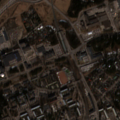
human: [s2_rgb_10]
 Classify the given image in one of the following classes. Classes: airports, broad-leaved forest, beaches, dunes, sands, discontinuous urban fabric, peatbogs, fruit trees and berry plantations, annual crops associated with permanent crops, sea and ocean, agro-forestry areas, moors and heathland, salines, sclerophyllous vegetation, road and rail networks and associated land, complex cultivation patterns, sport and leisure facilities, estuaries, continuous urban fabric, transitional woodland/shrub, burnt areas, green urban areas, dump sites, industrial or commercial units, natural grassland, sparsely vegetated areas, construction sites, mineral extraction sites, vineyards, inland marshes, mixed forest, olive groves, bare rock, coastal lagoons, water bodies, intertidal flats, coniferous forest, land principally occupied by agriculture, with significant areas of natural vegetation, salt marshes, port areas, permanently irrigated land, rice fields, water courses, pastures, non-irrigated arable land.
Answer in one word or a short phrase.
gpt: discontinuous urban fabric, industrial or commercial units, road and rail networks and associated land, mixed forest